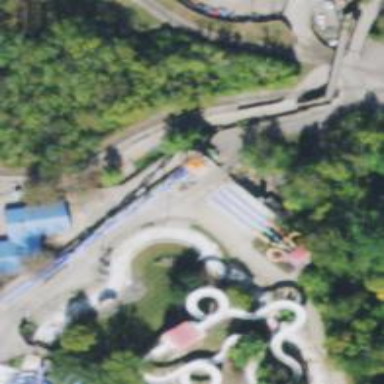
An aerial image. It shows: Bridge leading to water slide attraction.